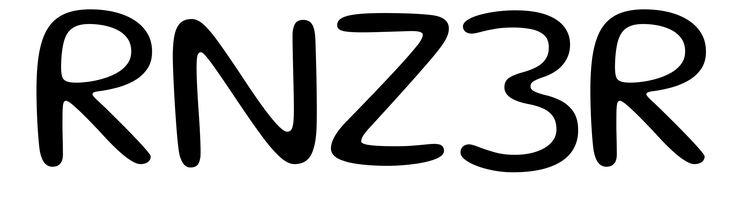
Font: Gluten_Light